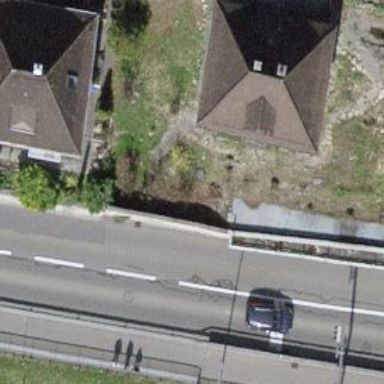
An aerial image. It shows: Hipped roof on residential building.